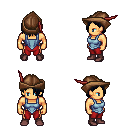
a pixel art fantasy rpg character, male body template, human, tanned skin, blue vest, red pants, raven bangs hairstyle, leather cap, maroon shoes, four views (front, back, left, right), 2x2 character sprite sheet, small pixel art, hard edges, no anti-aliasing